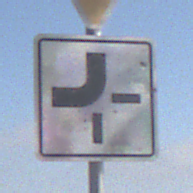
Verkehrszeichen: VerlaufVorfahrtsstrasse2
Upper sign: VorfahrtGewaehren
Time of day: Midday
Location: Outdoor (Nature)
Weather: PartlyCloudy
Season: NotSpecified
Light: Natural